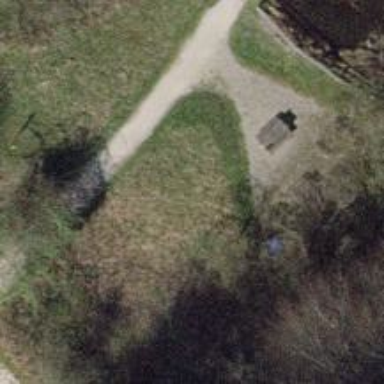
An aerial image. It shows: Picnic table located in leisure land area.